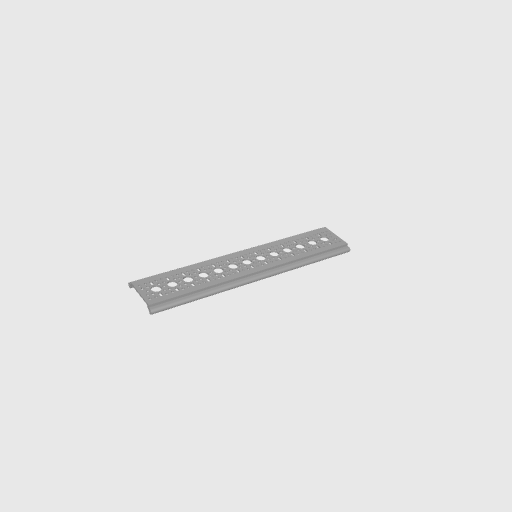
Part: RailChannel13H